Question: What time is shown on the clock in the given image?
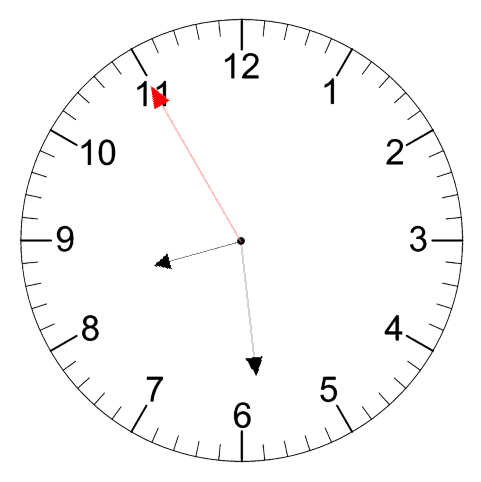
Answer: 08:28:55